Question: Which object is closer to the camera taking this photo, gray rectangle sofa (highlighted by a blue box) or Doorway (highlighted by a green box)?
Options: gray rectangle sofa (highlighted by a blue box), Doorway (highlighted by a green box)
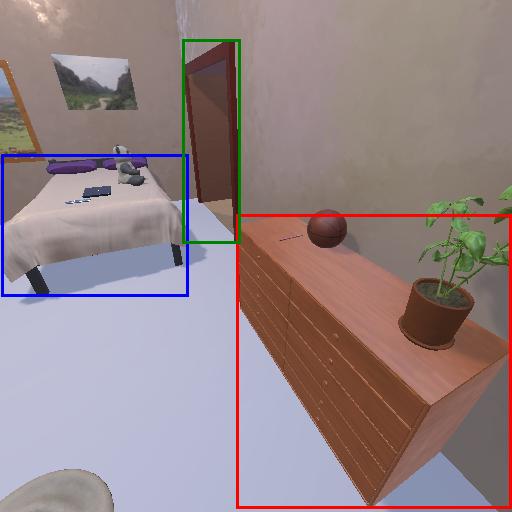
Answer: gray rectangle sofa (highlighted by a blue box)